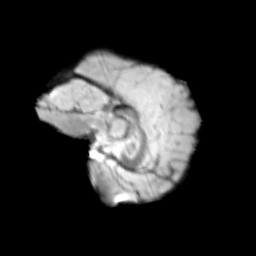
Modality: T2w
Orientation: sagittal
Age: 9
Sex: female
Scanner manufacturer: siemens
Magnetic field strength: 3 T
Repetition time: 3.8 s
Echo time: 0.07 s